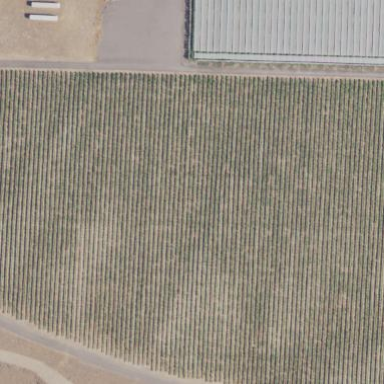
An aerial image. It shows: Beautiful vineyard in the countryside.